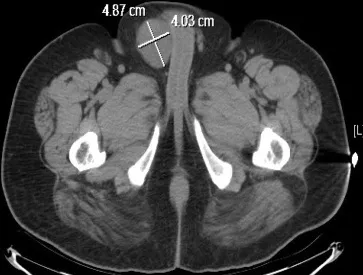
A: CT axial image illustrating a right inguinal canal soft tissue density measuring 4.87 x 4.03 cm.
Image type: radiology (ct)